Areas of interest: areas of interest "Museum"
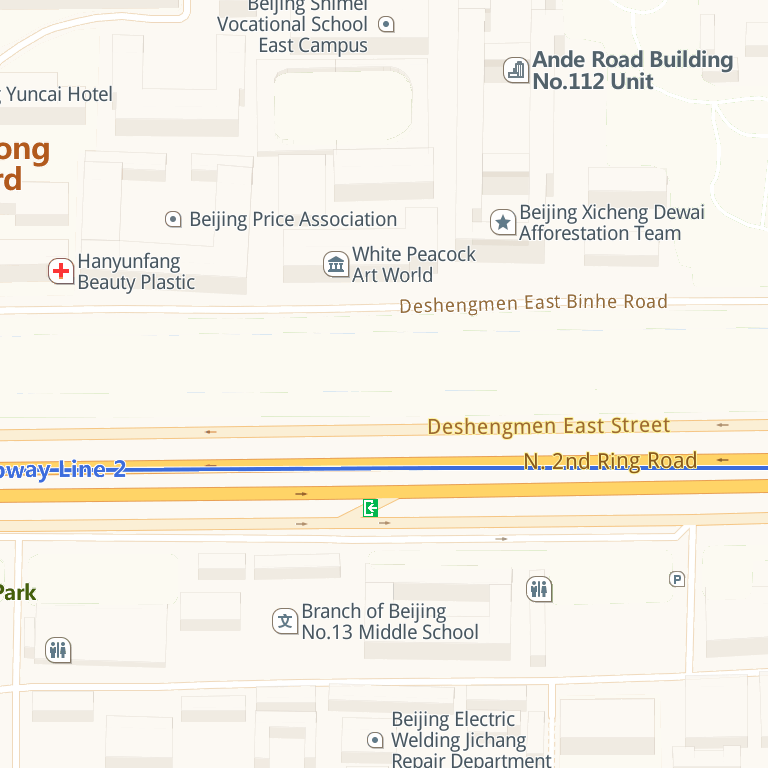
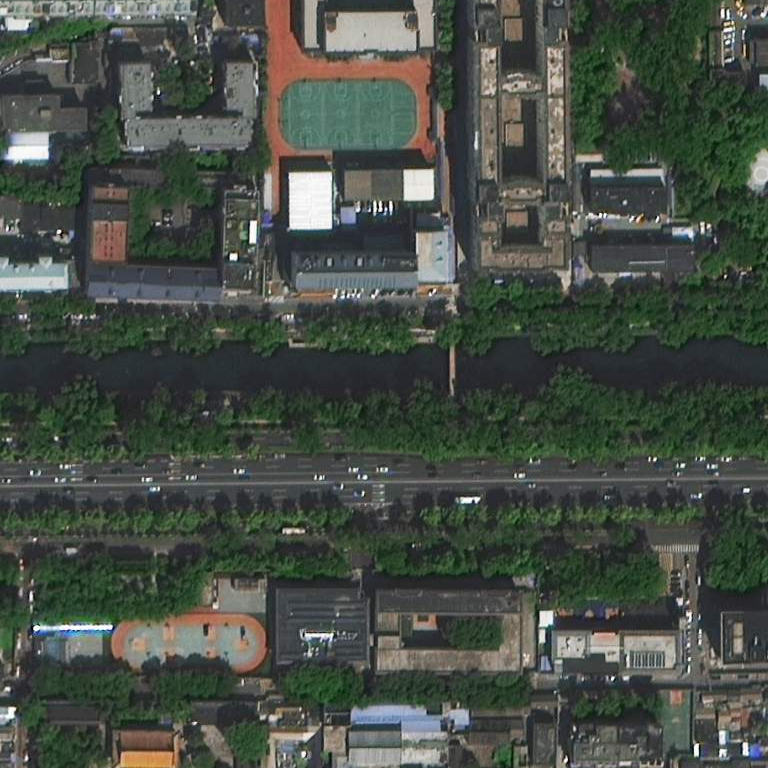